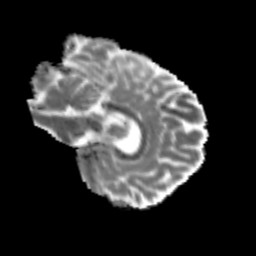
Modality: MD
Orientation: sagittal
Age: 29
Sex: male
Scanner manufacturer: siemens
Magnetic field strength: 3 T
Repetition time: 3.5 s
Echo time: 0.125 s